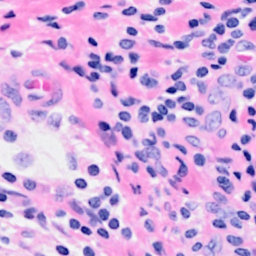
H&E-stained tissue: Breast